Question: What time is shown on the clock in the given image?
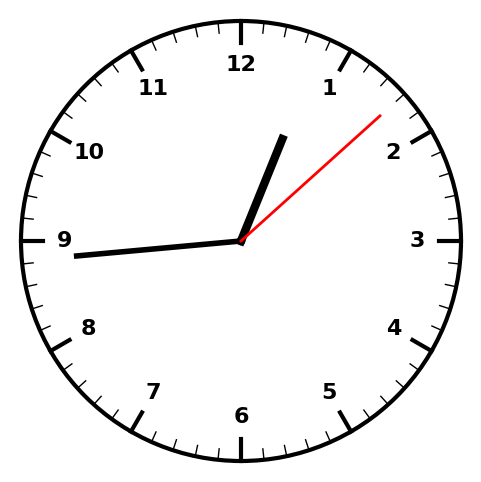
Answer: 12:44:08